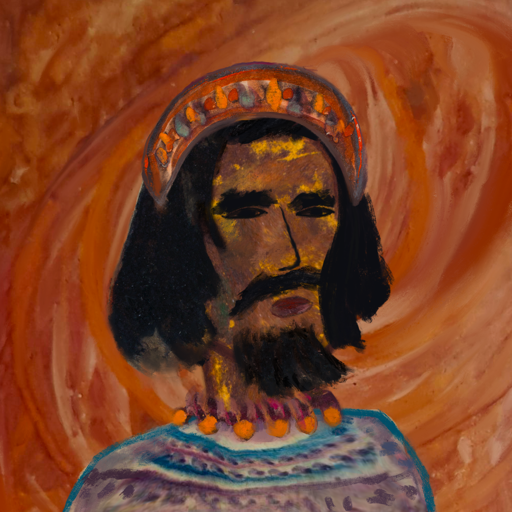
Background: Pious_Lady, Head And Neck Side: Comrade, Face Side: Mosgoul, Bust: HillGirl, Hair Side: Mosgoul, Head Accessory: Hypocrite, Second Necklace: Blank, Necklace: Doll, Baby: Blank